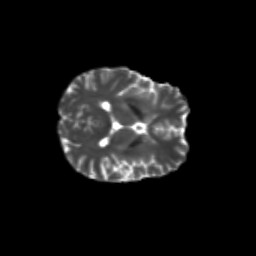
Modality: T2w
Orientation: axial
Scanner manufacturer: siemens
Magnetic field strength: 3 T
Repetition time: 9.2 s
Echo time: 0.084 s